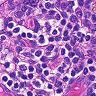
Metastatic tissue present: no